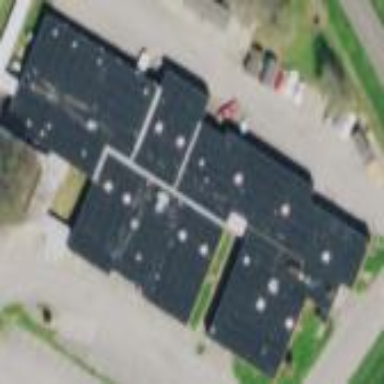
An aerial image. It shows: School building.